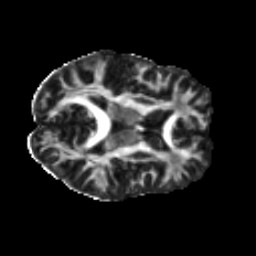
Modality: FA
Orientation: axial
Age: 48
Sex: female
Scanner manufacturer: ge
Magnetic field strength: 3 T
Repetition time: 7.8 s
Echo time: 0.0611 s